Field crop: tomato
Growth stage: 2
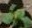
Species: solanum